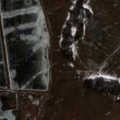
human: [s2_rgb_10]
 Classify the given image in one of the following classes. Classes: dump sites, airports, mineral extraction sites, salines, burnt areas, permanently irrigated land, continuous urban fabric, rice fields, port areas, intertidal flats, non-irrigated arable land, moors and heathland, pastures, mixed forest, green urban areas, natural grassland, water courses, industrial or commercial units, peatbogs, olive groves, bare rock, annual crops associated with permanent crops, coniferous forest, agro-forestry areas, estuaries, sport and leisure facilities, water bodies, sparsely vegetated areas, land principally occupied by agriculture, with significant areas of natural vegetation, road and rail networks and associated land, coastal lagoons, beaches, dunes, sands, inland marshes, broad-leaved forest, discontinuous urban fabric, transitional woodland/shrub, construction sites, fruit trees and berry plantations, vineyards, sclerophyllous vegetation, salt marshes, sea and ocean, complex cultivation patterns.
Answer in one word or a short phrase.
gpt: non-irrigated arable land, pastures, transitional woodland/shrub, water bodies